Question: I am using Intellij IDEA 12.1.6. Some of the top level or functional files names are in brick red text. For example, the manifest file and the .iml file. I am concerned about the iml file, because that is the project file.
IDEA documentation says that it "highlights" text in red if there is a merge conflict in the file, however, when I open the iml file, there is no merge conflict in it. Also, the text is in red, it is not highlighted, although it is possible that by "highlighted" they mean the color of the text.
Why would the text of the file name be in red? Screenshot is below:

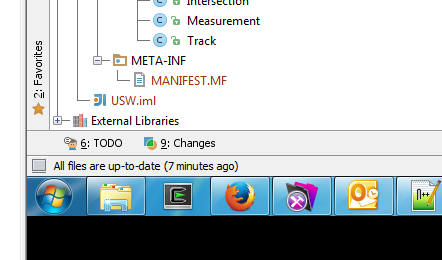
Answer: A merge conflict is actually a bright red. What you have there is "brown" and indicates the file is not known to version control. You can see the colors used in the Help at or on the web at <URL>
You can either add those files to VCS, or ignore them. If you open the changes tool window, you will have a list of unknown files. Those files will be in that list.